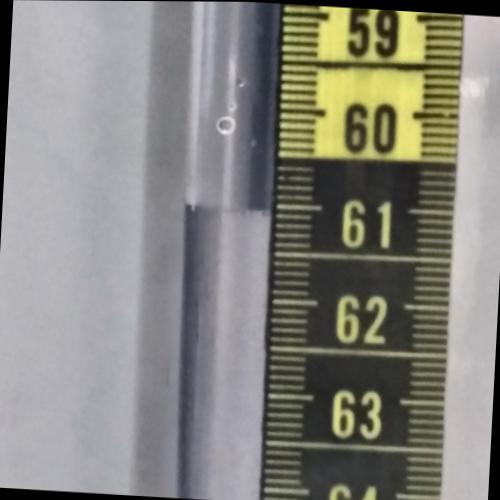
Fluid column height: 61.1 cm